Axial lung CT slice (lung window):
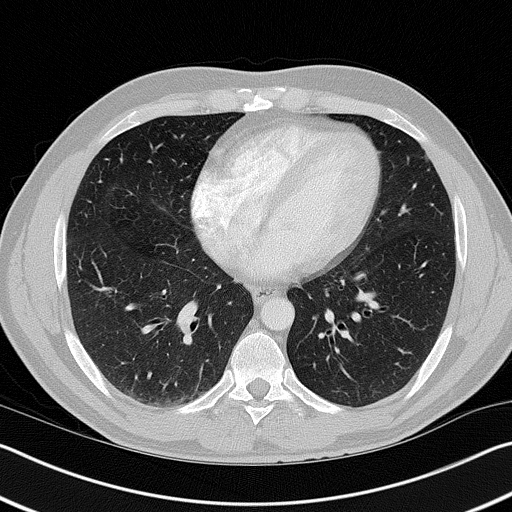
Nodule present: yes
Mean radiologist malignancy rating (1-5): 2